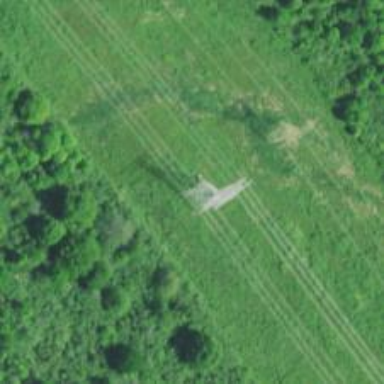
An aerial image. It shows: Lattice structure tower used for power transmission.